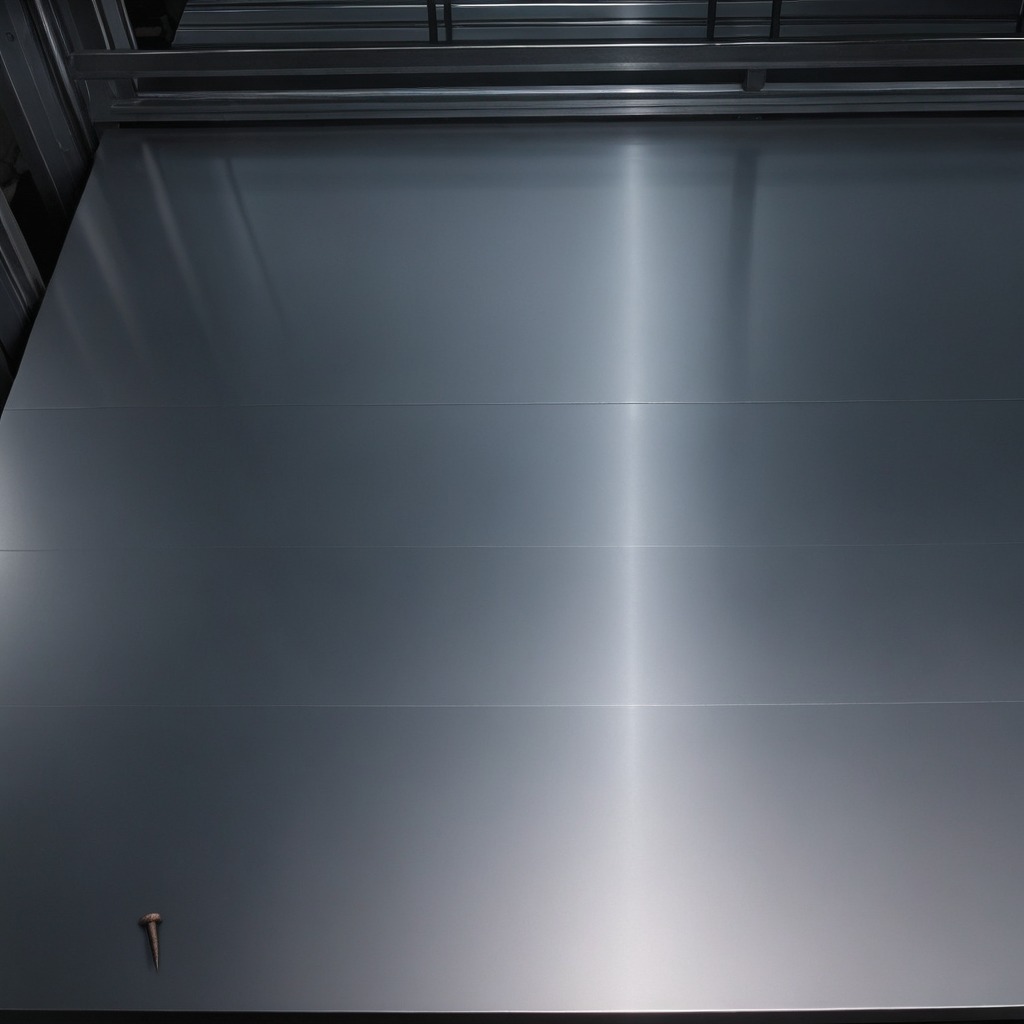
An iron nail is lying on the tabletop in the evening.